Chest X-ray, PA view. Patient: 35 years old, sex M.
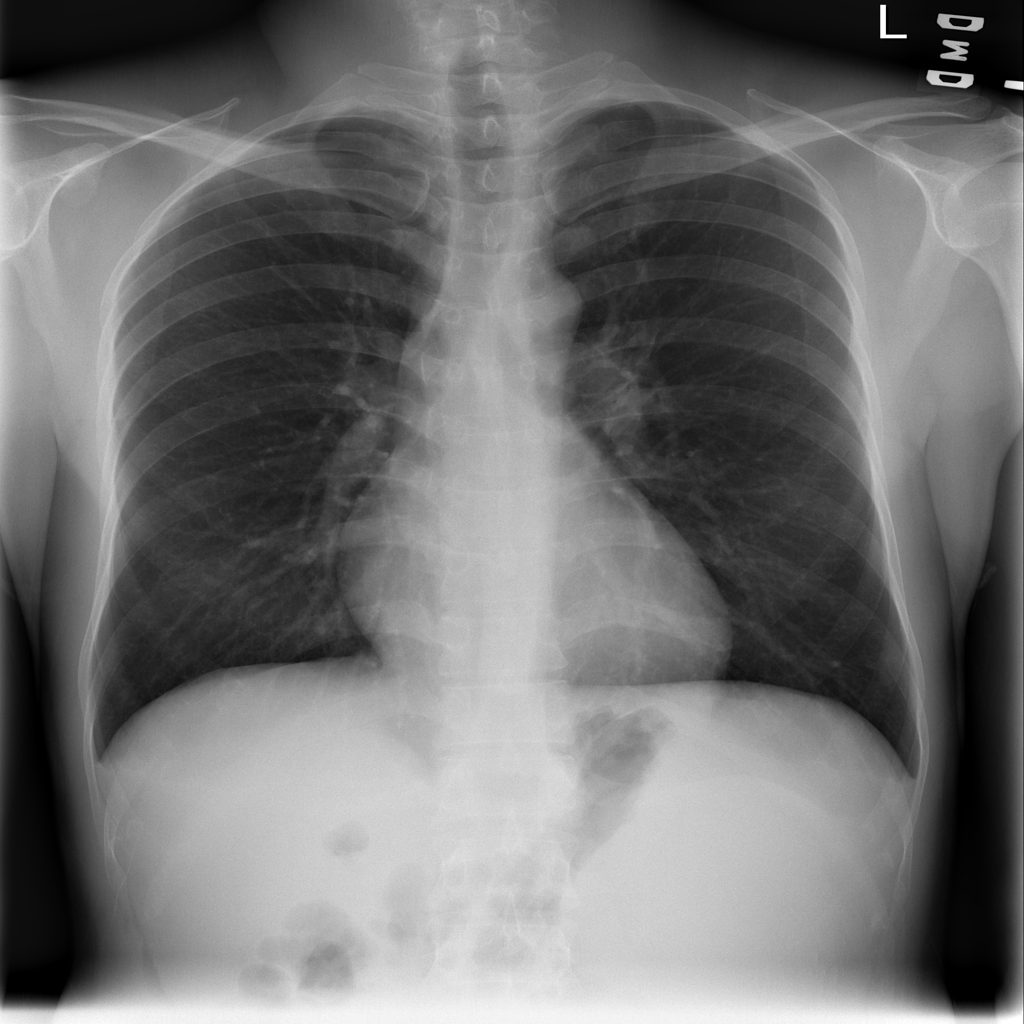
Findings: No Finding